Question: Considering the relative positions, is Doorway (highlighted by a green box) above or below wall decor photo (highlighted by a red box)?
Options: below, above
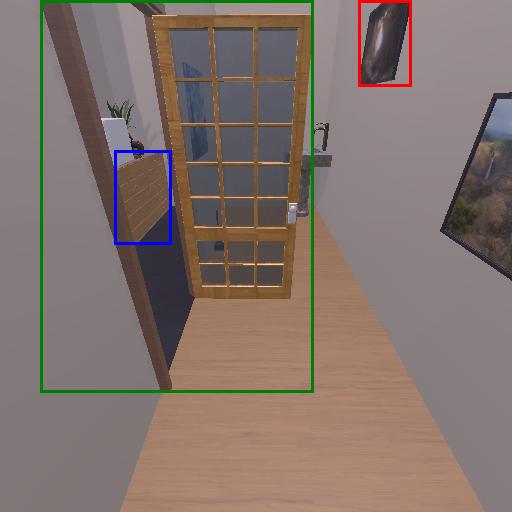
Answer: below